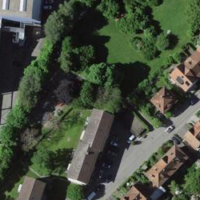
EUNIS habitat code: 54
Species observed at this site:
Epilobium hirsutum